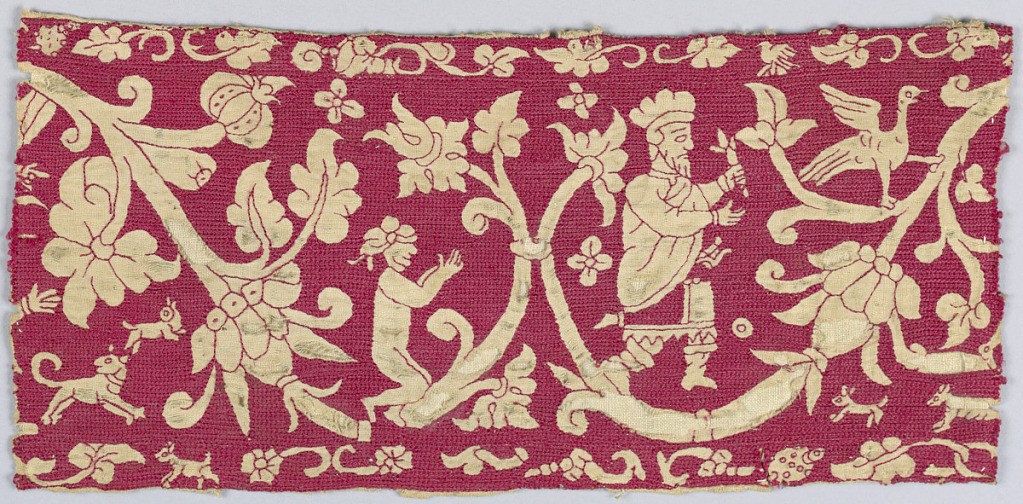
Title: Band
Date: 16th–17th century
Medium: silk on linen Technique: embroidered
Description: Border of red silk on white linen showing a curving vine with birds and human figures, possibly Abraham and Isaac.